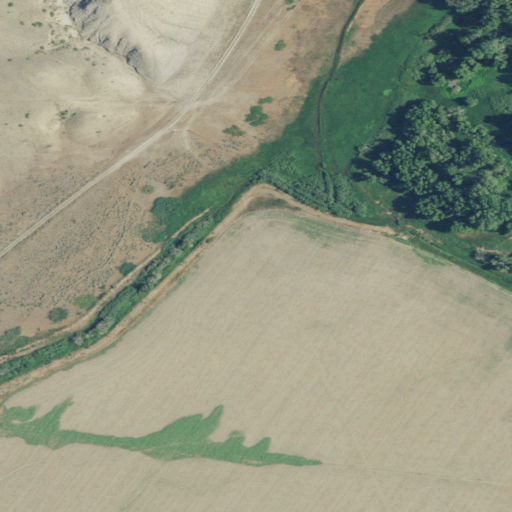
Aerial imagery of valley in Montana named Abbott Coulee containing grassland, pasture, cultivated crops, herbaceous wetlands, and shrub